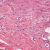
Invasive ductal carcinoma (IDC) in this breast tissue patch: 0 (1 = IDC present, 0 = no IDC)